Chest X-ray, AP view. Patient: 76 years old, sex F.
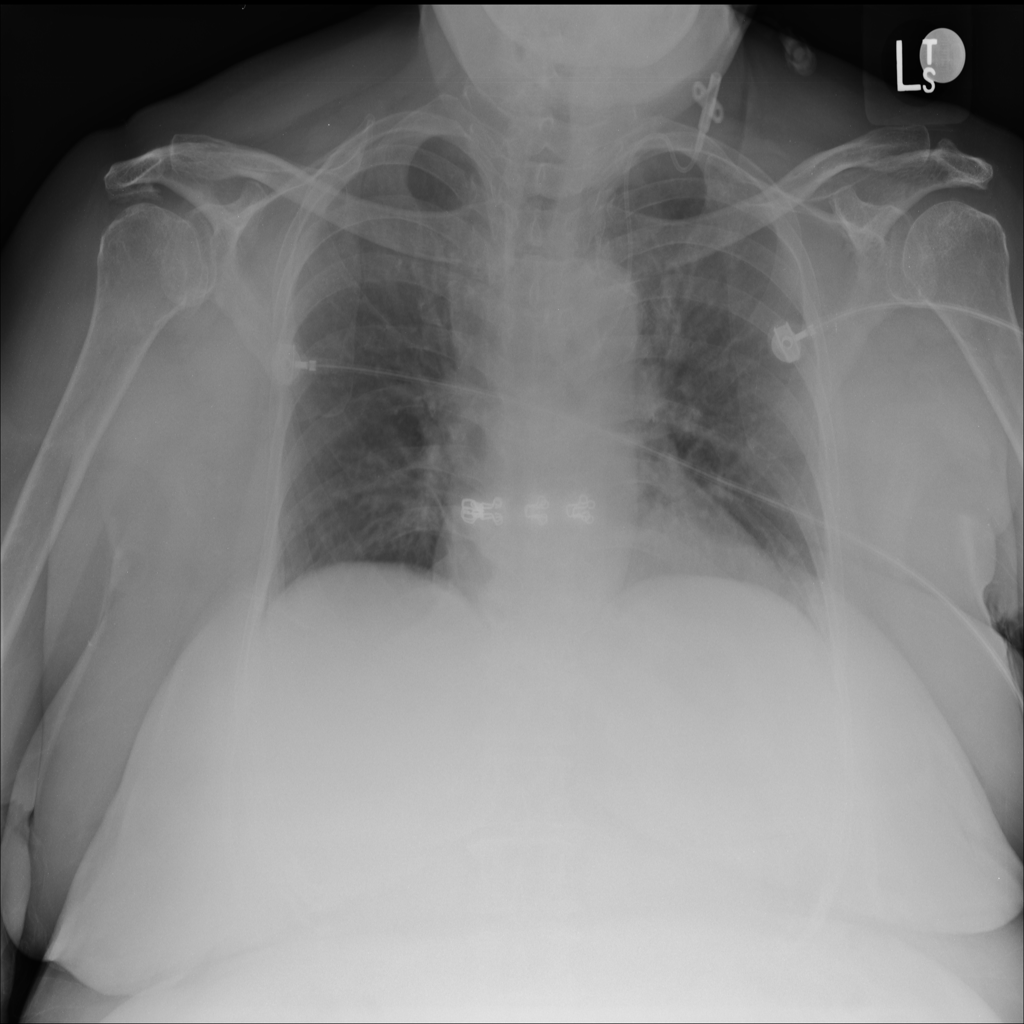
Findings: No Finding